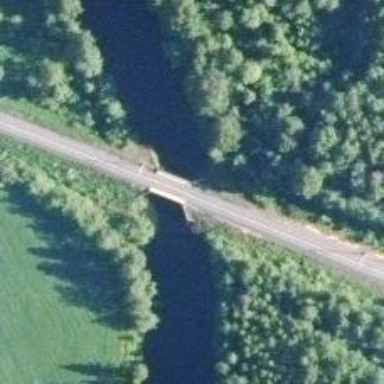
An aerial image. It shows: Bridge over railway with continuous electrified contact line.